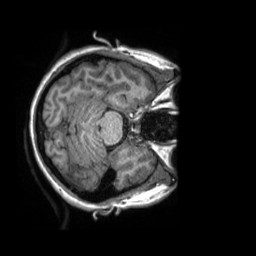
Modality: T1w
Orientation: axial
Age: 38
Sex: female
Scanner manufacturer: siemens
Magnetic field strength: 3 T
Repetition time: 2.3 s
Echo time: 0.00288 s